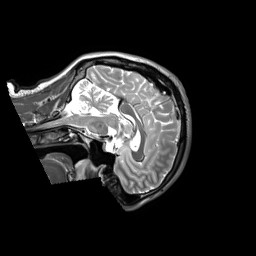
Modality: T2w
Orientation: sagittal
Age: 26
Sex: male
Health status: ill
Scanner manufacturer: siemens
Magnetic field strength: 3 T
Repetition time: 2.8 s
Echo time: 0.326 s